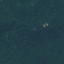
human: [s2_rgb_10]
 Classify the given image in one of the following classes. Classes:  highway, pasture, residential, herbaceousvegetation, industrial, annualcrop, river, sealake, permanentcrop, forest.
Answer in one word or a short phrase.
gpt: Forest